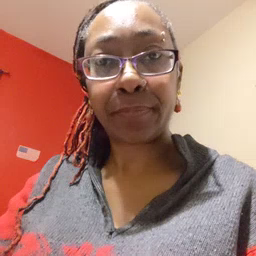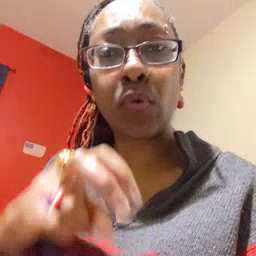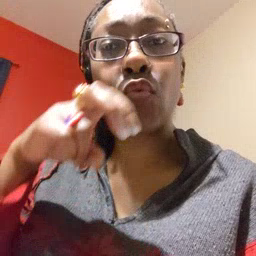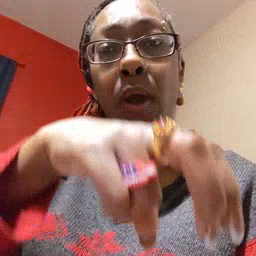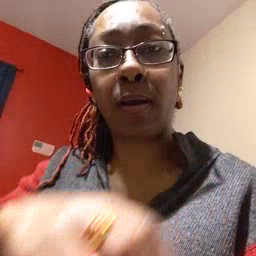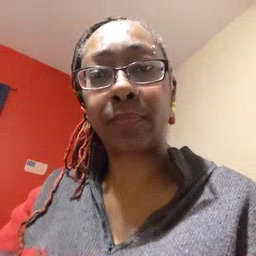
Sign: ride